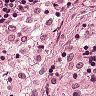
Metastatic tissue present: no